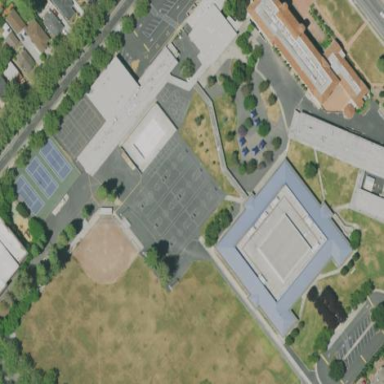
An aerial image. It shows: Schoolyard with asphalt surface.